Question: I am working on a Navigation Drawer using 'ActionBarCompact' to support all the devices. It worked as expected on devices. But when I Checked it in devices it shows the drawer. But when I the drawer, the Background of the drawer . I don't know, why it happens.
I Used the Code in this repository:
<URL>

It works Perfect on Android 4.4 & 4.2 devices.
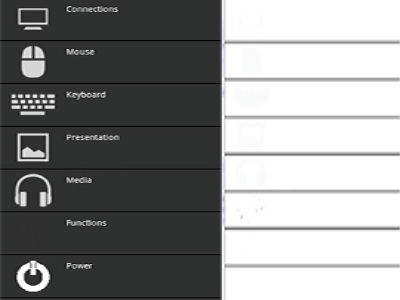
Answer: I'm not an expert about 'ActionCompact', but for the 'ListView' there's a solution for the background problem when scrolling:
Try to add
'''
android:cacheColorHint="#<PHONE>"
'''
to the layout of the list view xml element. Does it work?